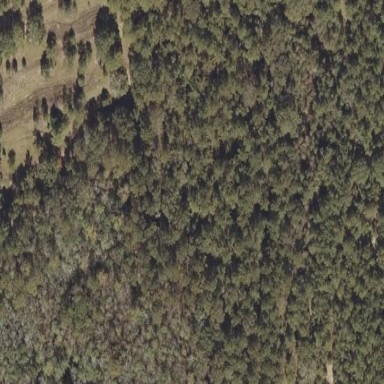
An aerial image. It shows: Evergreen forest with needle-leaved trees.